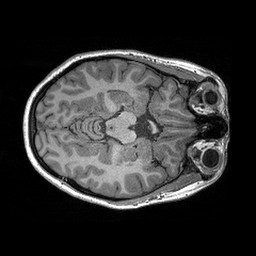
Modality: T1w
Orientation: axial
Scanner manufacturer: siemens
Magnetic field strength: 3 T
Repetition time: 2.3 s
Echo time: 0.00298 s